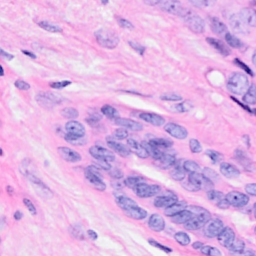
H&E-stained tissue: Breast